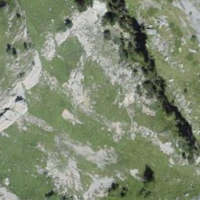
EUNIS habitat code: 23
Species observed at this site:
Dryas octopetala